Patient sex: M
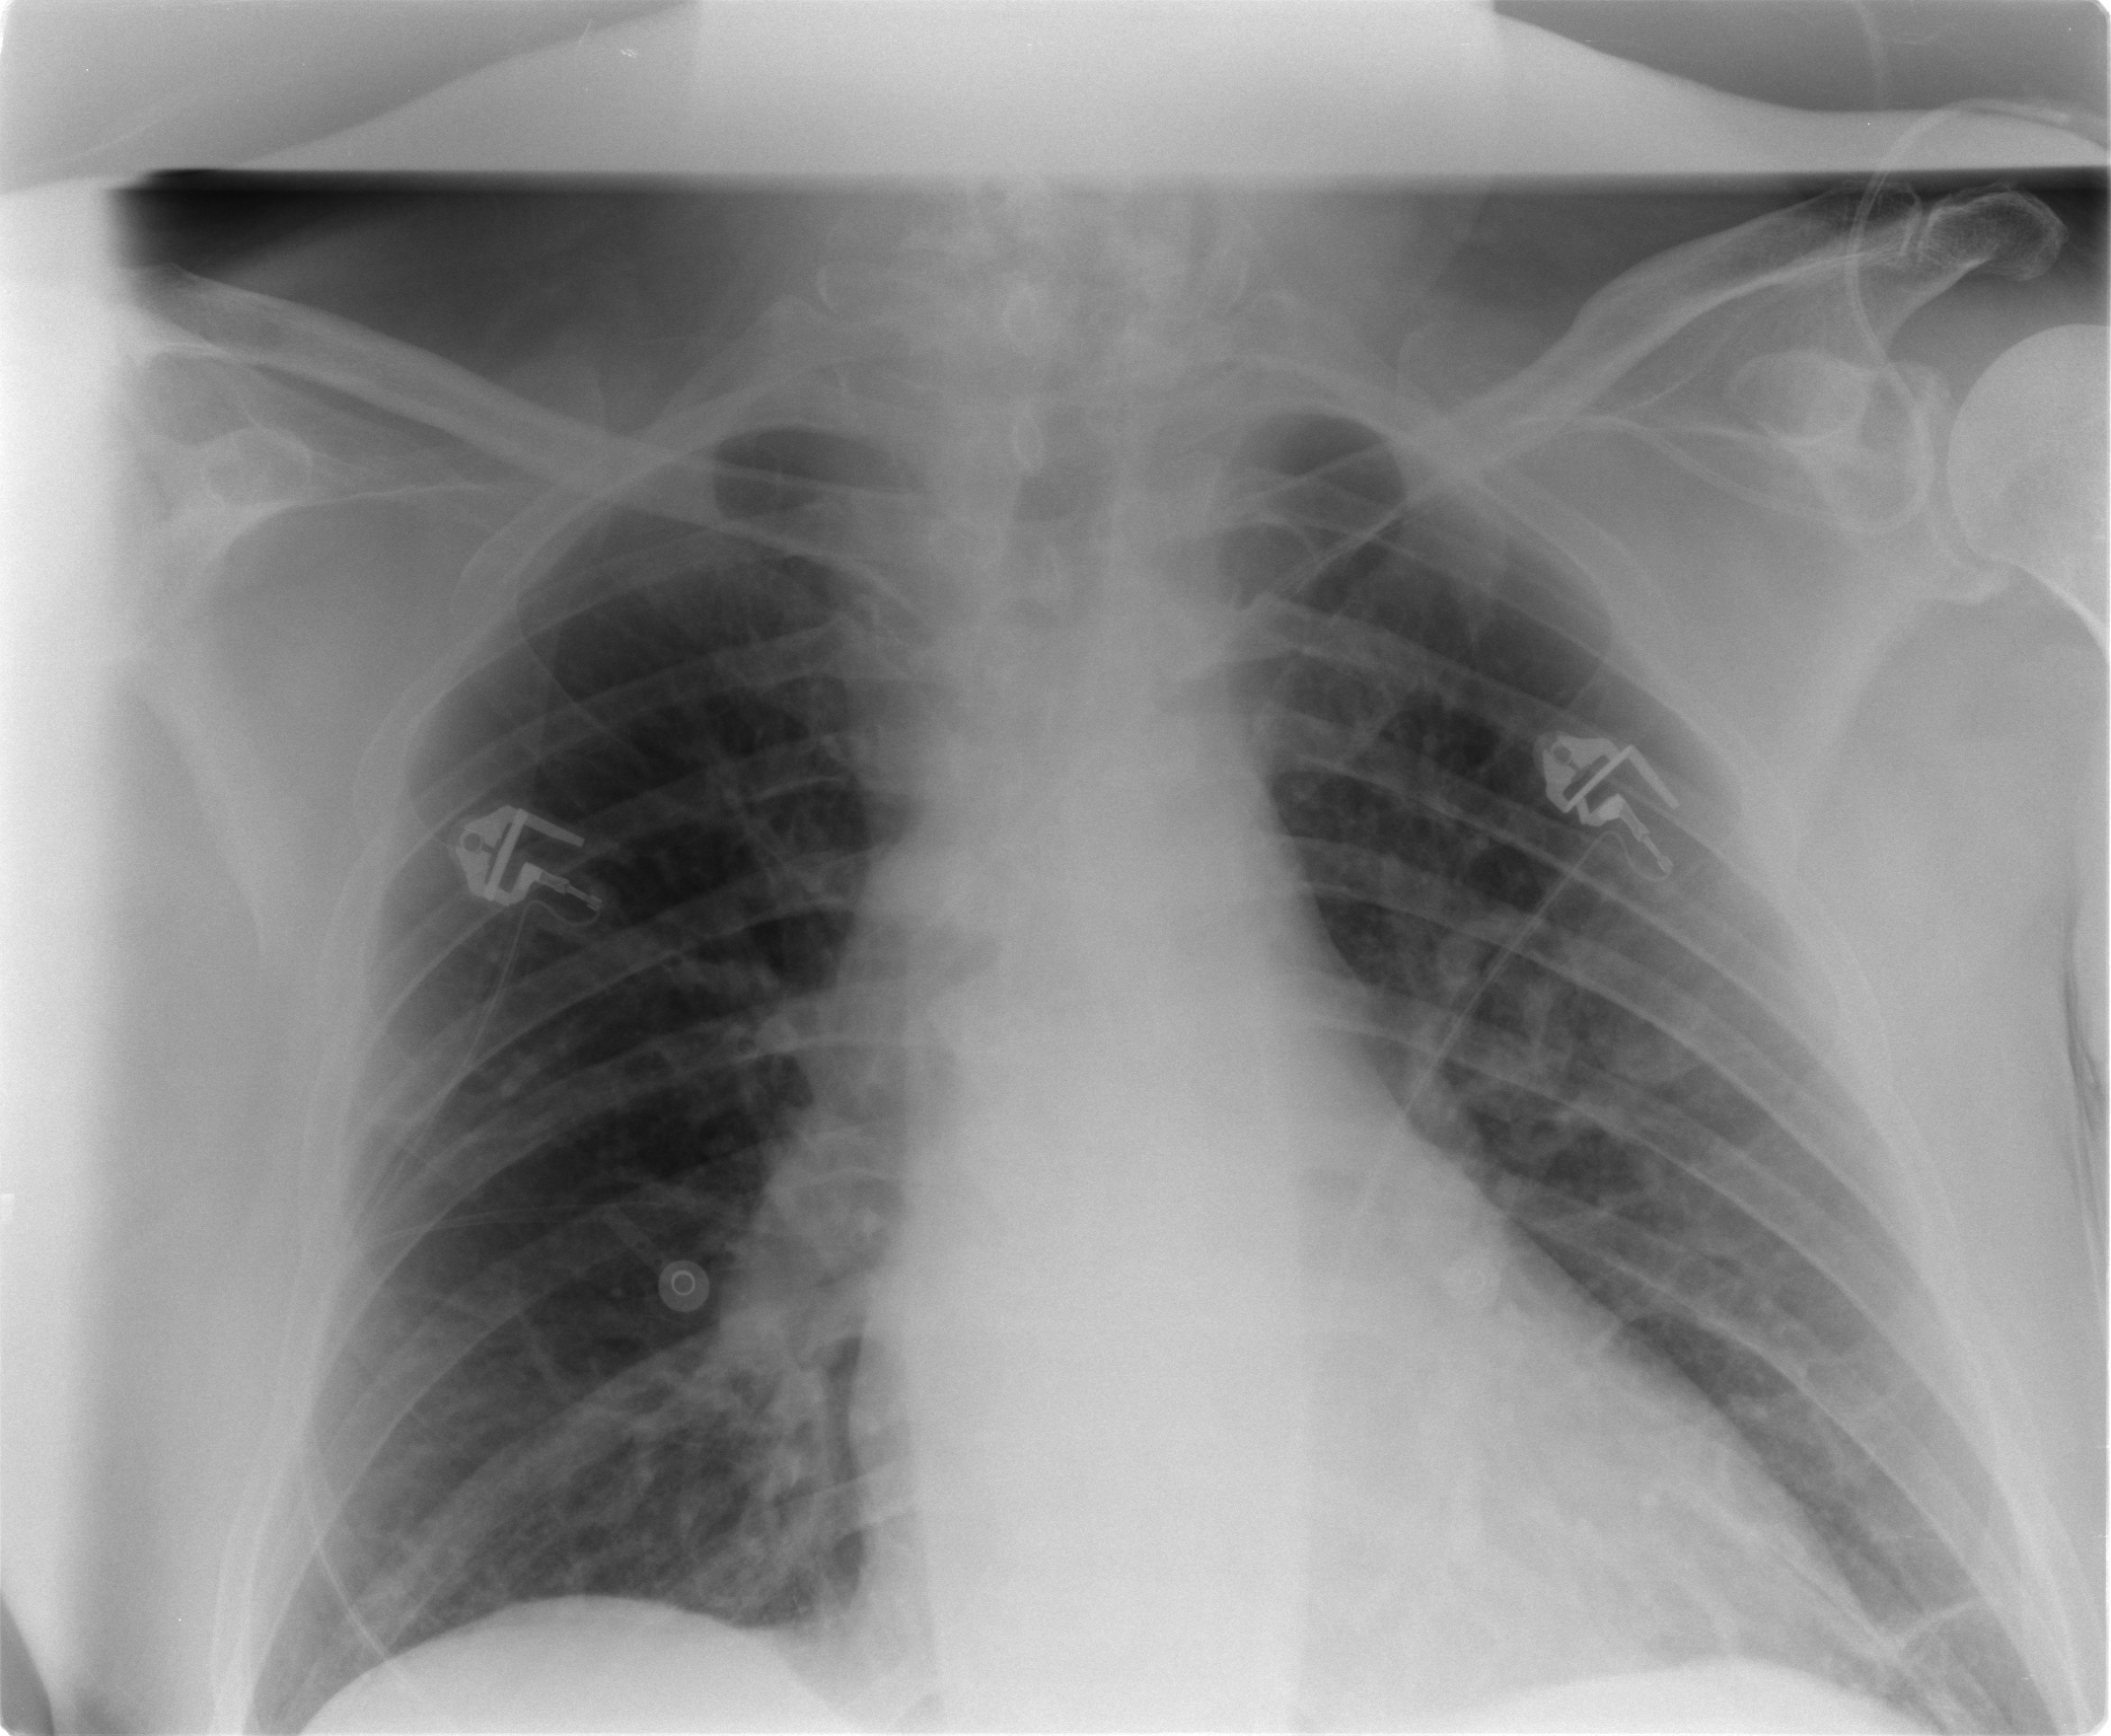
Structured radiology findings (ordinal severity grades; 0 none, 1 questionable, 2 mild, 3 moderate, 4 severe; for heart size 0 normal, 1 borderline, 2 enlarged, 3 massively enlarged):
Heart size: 2
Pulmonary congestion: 1
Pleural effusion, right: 0
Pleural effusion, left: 0
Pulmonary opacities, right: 0
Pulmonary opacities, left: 0
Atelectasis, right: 0
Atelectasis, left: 2